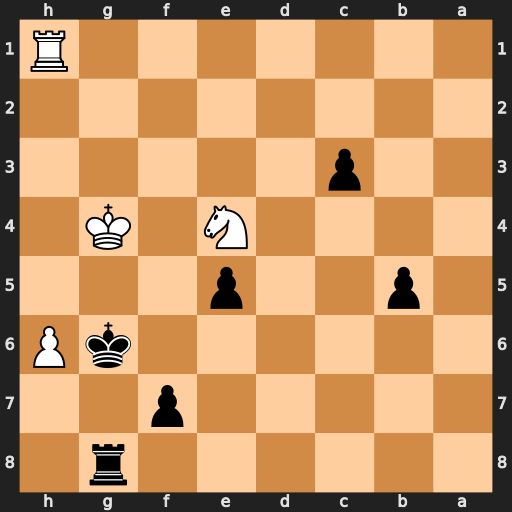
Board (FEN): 6r1/5p2/6kP/1p2p3/4N1K1/2p5/8/7R
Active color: b
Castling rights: -
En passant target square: -
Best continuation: f5+ Kf3 fxe4+